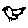
Label: bird